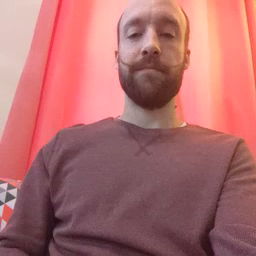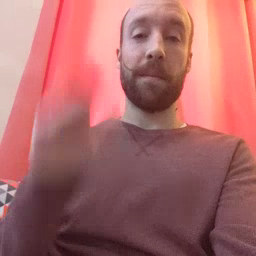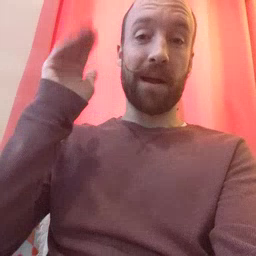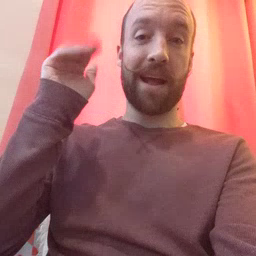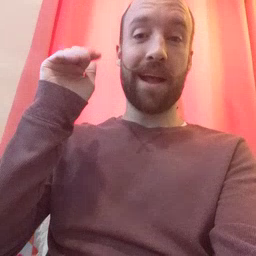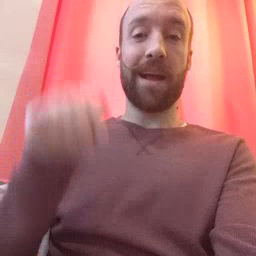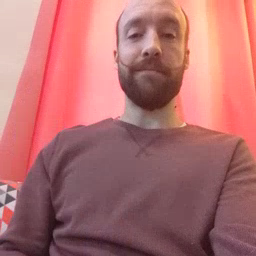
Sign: bye